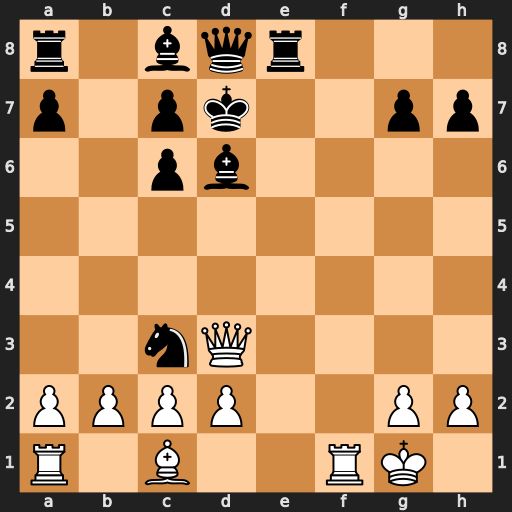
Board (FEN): r1bqr3/p1pk2pp/2pb4/8/8/2nQ4/PPPP2PP/R1B2RK1
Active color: w
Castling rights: -
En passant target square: -
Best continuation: Rf7+ Qe7 Rxe7+